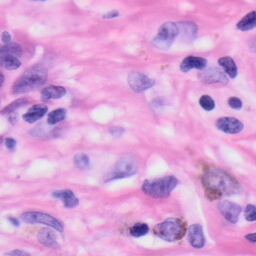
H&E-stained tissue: Skin